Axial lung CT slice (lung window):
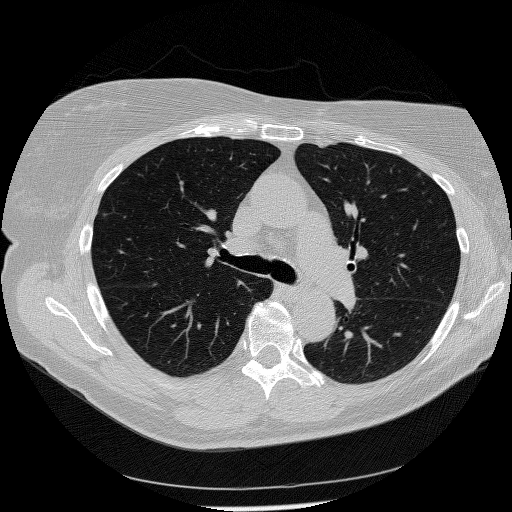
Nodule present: no